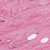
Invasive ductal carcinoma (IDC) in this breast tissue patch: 0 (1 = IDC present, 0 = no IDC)